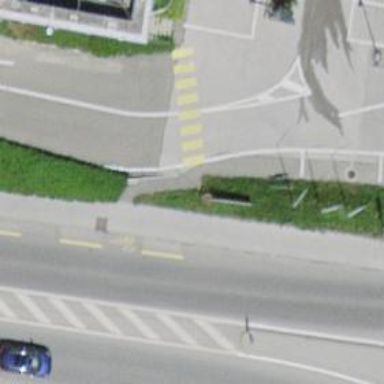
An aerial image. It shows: Marked footway crossing with zebra markings.